Question: This has been asked a lot of times, but I can't find a solution for my problem. This is the error i get:
> clang: error: no input files
Command /Applications/Xcode.app/Contents/Developer/Toolchains/XcodeDefault.xctoolchain/usr/bin/clang failed with exit code 1
Screenshot:

I hope someone can help me. I am using the Parse SDK. (see: parse.com)
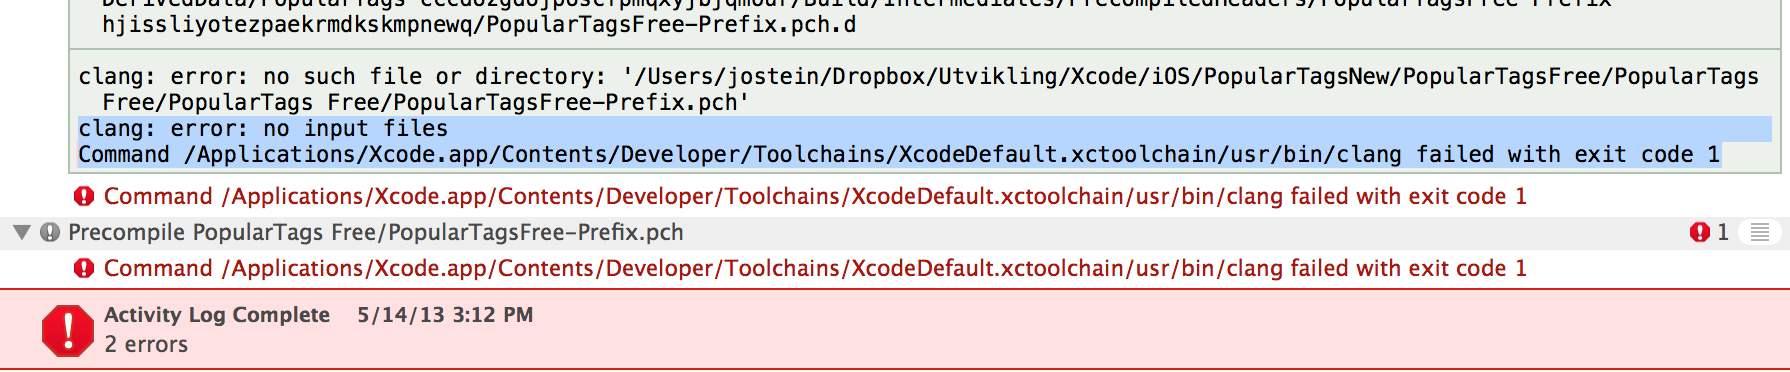
Answer: You should check your build settings and verify the file name and path in GCC_PREFIX_HEADER
Apple LLVM compiler 4.2 - language
Prefix Header
'''
GCC_PREFIX_HEADER = DC Wire Sizer/SupportingFiles/DC Wire Sizer-Prefix.pch
'''
FYI: If you select the Prefix Header build setting in Xcode and copy you get the line above but when you set the value you shouldn't include 'GCC_PREFIX_HEADER = '

Note: The values are different then above because they are from a different project.